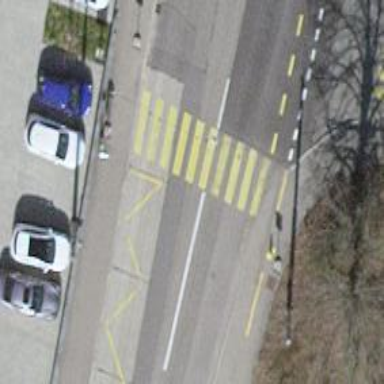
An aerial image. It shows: Marked crossing with zebra markings.